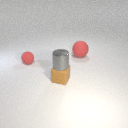
small red rubber sphere to the left of small brown rubber cube